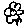
Label: flower